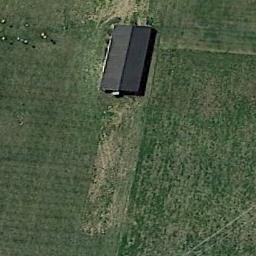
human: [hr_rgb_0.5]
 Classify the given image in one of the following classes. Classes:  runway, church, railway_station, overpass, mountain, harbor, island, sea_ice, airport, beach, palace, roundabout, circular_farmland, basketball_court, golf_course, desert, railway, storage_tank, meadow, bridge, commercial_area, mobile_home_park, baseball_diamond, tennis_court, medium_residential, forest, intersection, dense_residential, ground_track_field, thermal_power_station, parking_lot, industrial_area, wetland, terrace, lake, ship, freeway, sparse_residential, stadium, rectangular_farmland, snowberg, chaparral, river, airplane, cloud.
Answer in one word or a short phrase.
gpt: sparse_residential